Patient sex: F
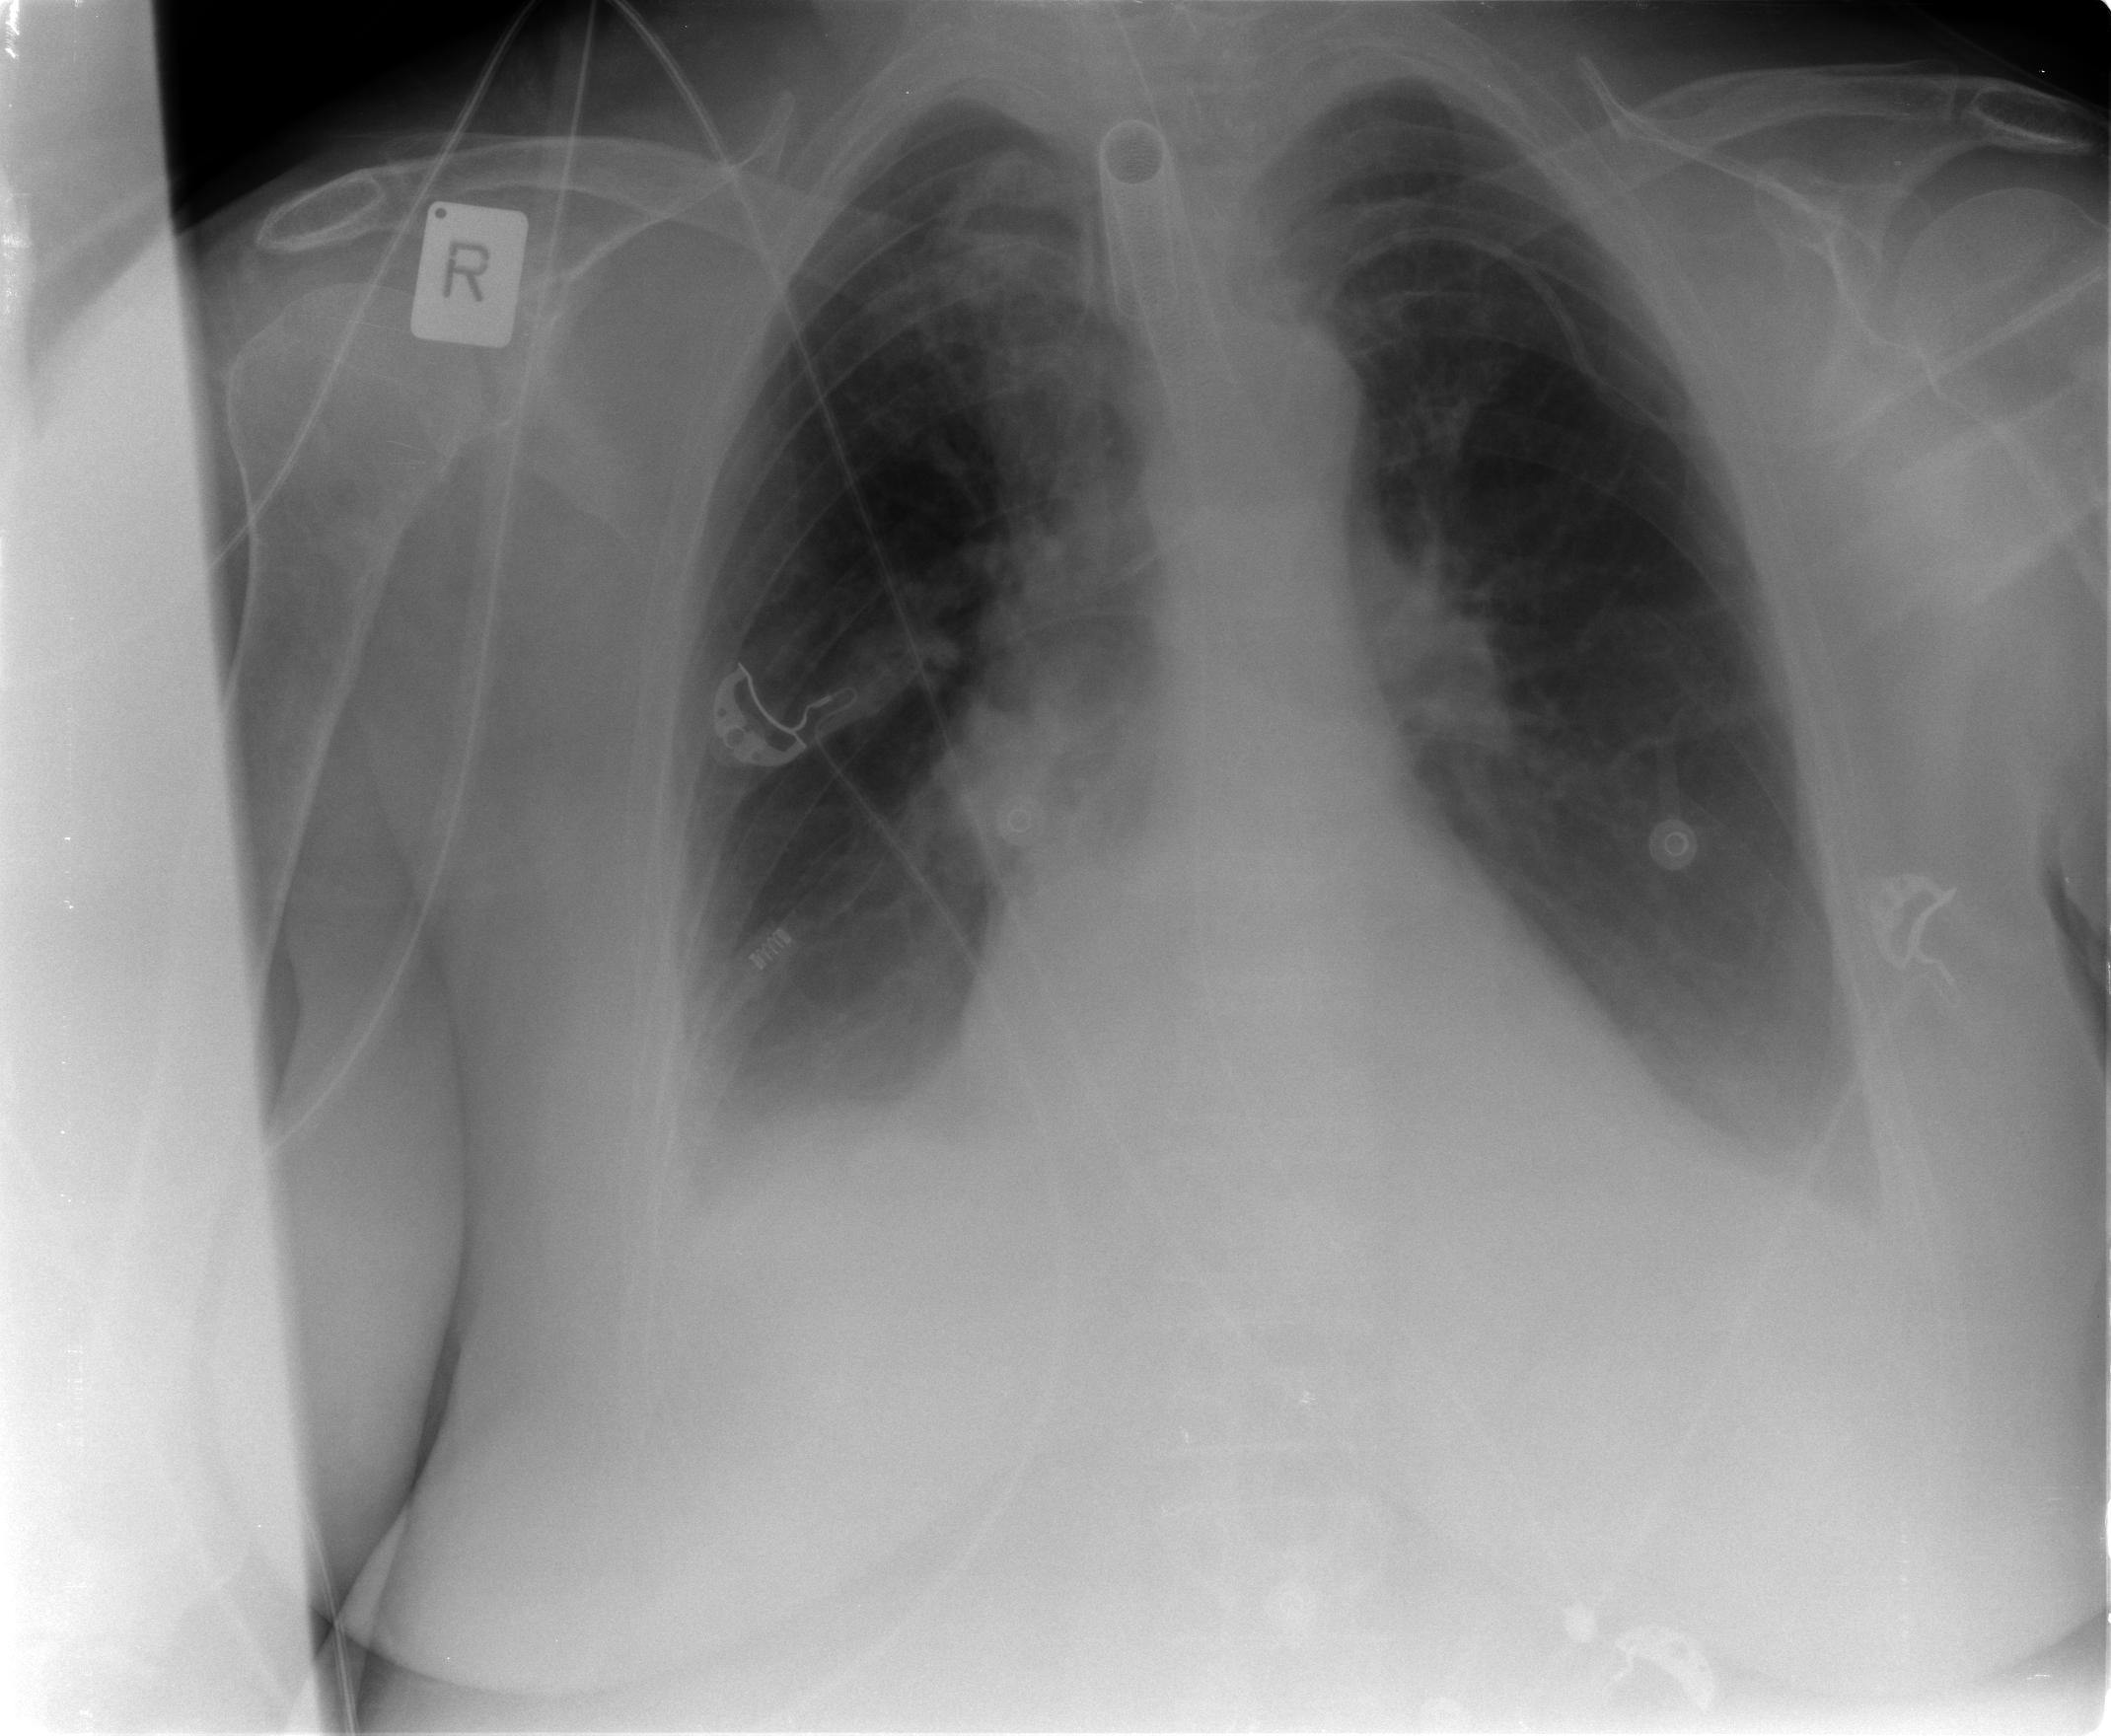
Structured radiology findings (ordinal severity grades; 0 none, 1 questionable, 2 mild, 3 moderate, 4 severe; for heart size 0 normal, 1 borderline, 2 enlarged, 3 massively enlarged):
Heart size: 0
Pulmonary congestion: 0
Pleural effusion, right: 2
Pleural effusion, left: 2
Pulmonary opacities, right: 0
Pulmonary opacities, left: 0
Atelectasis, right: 2
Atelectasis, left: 2